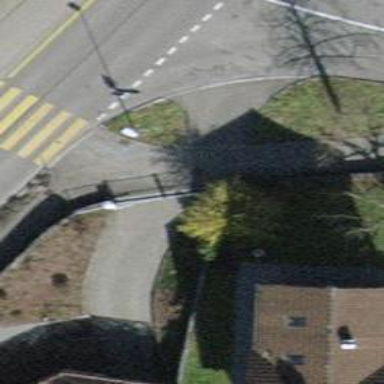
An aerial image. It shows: Asphalt sidewalk along the footway.